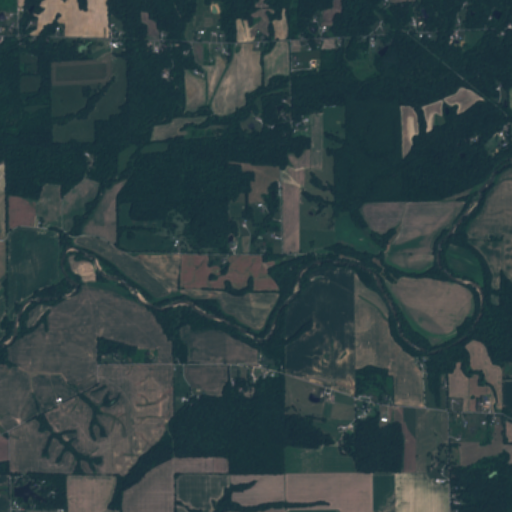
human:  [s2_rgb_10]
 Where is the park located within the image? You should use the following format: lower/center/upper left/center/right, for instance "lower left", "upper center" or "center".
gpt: The park is located in the lower left of the image.
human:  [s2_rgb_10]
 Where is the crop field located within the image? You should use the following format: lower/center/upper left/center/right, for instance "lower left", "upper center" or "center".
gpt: There is no crop field in the image.